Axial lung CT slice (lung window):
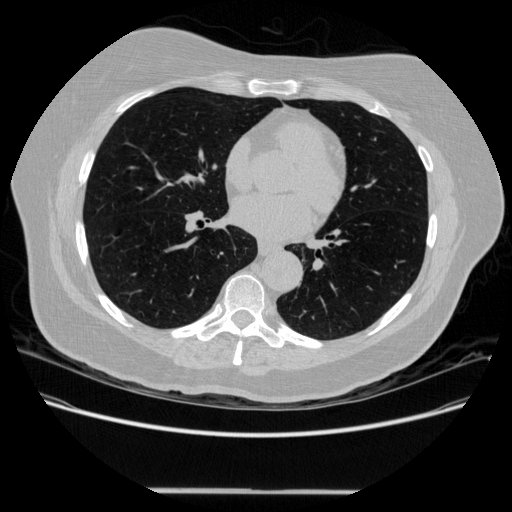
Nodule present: no